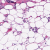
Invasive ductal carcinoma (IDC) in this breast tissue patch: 1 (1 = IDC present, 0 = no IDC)